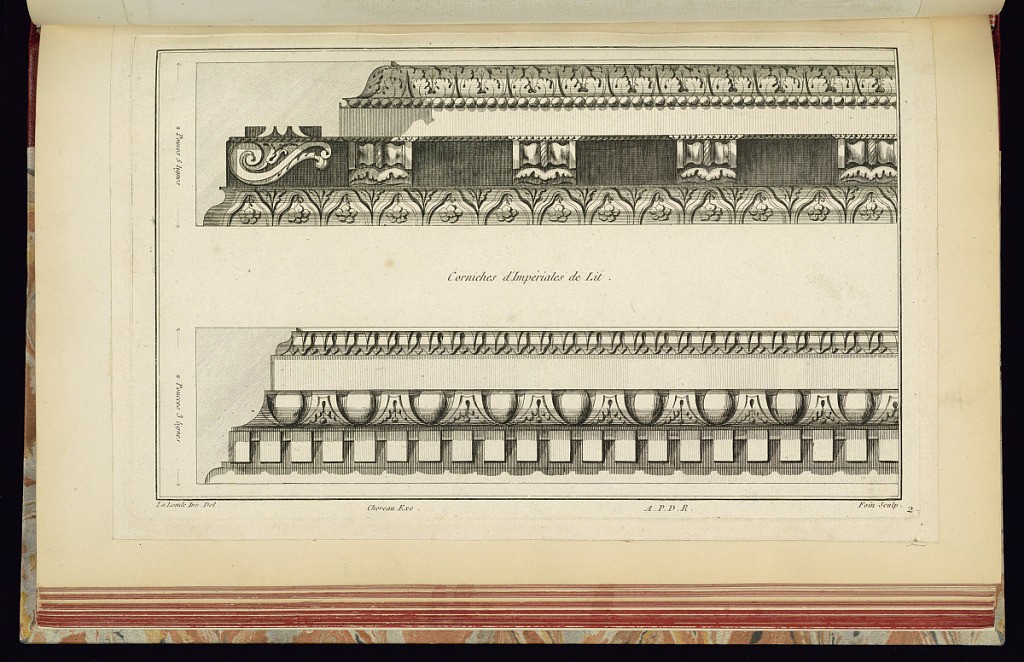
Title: Corniches d'Impériales de Lit
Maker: Richard de Lalonde, French, active 1780–96
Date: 1775-1788
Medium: Etching on off-white laid paper
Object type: Print
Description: Two cornice designs, one above the other. The top cornice is decorated with, from top to bottom, acanthus leaves, bead course, baluster, and lamb tongue with leaf dart ornamentation. The cornice profile is provided on the left, as is a scale indicating "2 Pouces 5 lignes." The lower cornice is decorated with, from top to bottom, lamb tongue, egg and dart, and rectangular block ornamentation. The profile of the cornice is provided at the left, as is a scale marking of "2 Pouces 3 lignes." The plate is signed and numbered, but does not indicate an album letter.